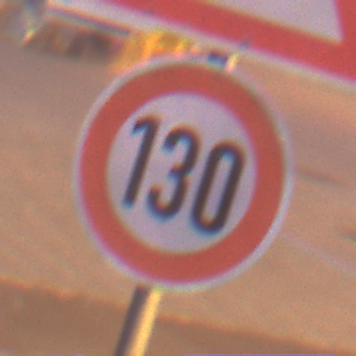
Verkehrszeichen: Geschwindigkeit130
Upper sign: SeitenwindVonLinks
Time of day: Night
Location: Outdoor (Urban)
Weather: PartlyCloudy
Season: NotSpecified
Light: Artificial